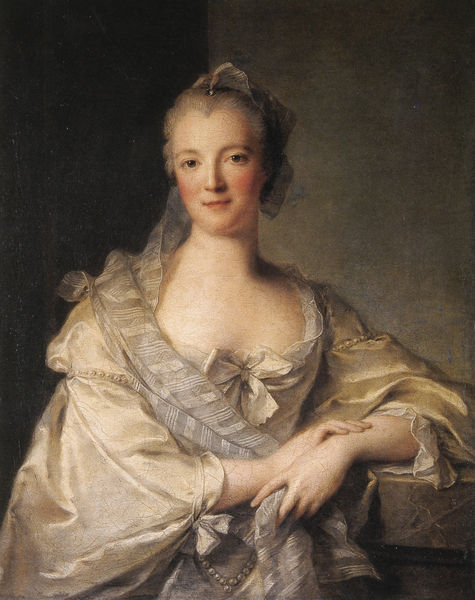
Titel: Madame Dupleix de Bacquencourt
Künstler: Jean-Marc Nattier
Institution: Privatsammlung.
Schlagwörter: dunkel, gemälde, hand, haut, schatten, umhang, weiß, gelb, mädchen, ocker, sitzen, ausschnitt, brust, busen, finger, frau, frisur, grau, hell, hintergrund, kleid, licht, marmor, mund, nase, orange, schmuck, schwarz, stirn, tisch, zimmer, blick, dame, rot, schal, schleier, tuch, beige, haube, mode, schleife, jung, wand, arme, augen, barock, blass, falten, gesicht, haarschmuck, kleidung, knoten, spitze, stehen, stein, ärmel, bild, bildnis, hals, hände, möbel, portrait, porträt, gold, haare, reich, sitzend, stehend, stoff, adel, saum, spitzen, schleifen, borte, brustbild, dekollete, dekolletee, dekoltee, frontal, kinn, lippen, perle, perlen, poträt, puder, rosa, rouge, schminke, schön, seide, oval, perücke, lächeln, brüste, wangen, schrank, ecke, zimmerecke, bogen, tüll, backen, kette, mauer, ausdruck, haarband, brauen, glanz, pupillen, angelehnt, gestreift, streifen, robe, edel, rüsche, rüschen, stofflichkeit, aufstützen, naht, lächelnd, stola, make up, kante, tischkante, hell dunkel, kugeln, manschetten, fräulein, rosig, tischplatte, sims, halbportrait, portät, aufgestützt, durchsichtig, backe, dekolltee, elisabeth, volant, fürstin, porträit, borde, auflehnen, taft, dekolte, nattier, verschränken, schmucklos, unterkleid, sissi, rote wangen, lieblich, sitzten, herzogin, raumecke, schleider, raumkante, tch, stüzen, bauchkette, dekoltet, gepuderte frisur, rosige wangen